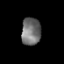
Tissue: prostate
Cell type: T cells
Senescence score: 0.7277
Nuclear area (px): 527
Mean DAPI intensity: 111.721